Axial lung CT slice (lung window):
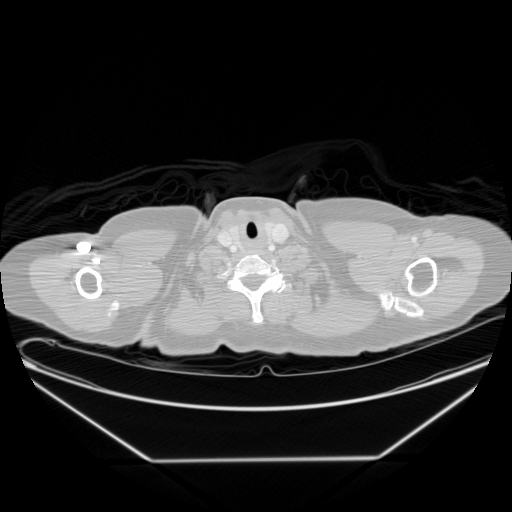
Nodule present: no